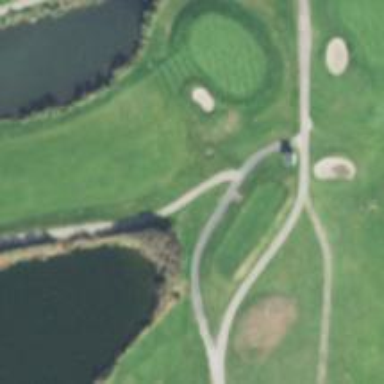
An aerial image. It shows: Path for both roads and golfers.